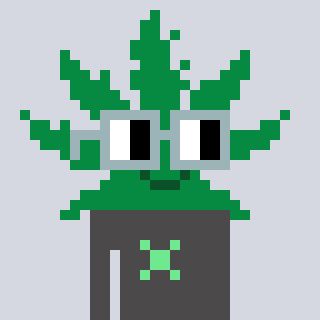
a pixel art character with square dark gray glasses, a weed-shaped head and a grayscale-colored body on a cool background